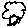
Label: tree